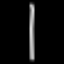
Label: mushroom